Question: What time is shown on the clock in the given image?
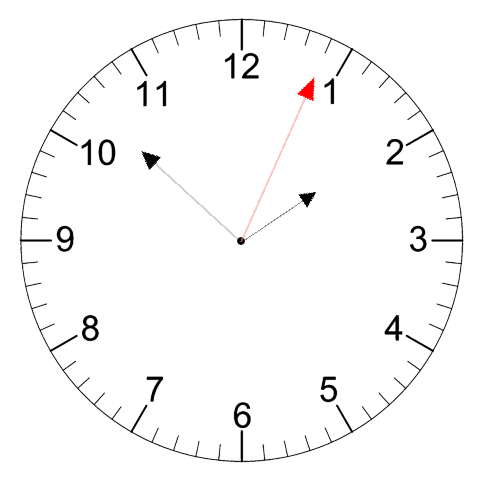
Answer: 01:52:04